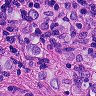
Metastatic tissue present: yes